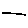
Label: line